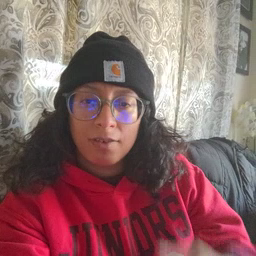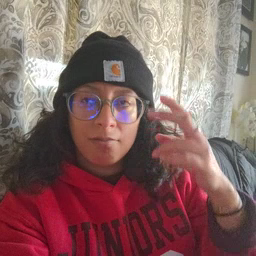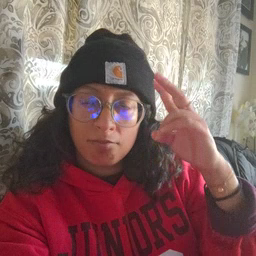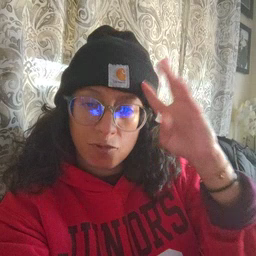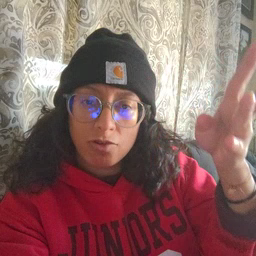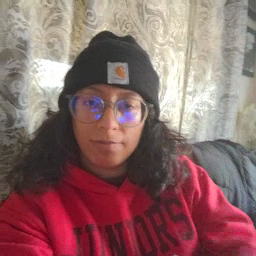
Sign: pretend